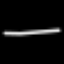
Label: line